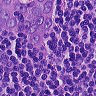
Metastatic tissue present: yes